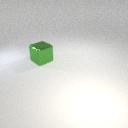
large green metal cube